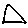
Label: triangle